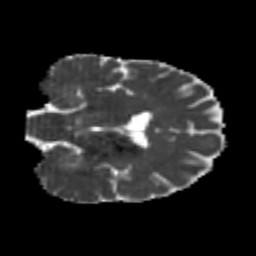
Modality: MD
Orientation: coronal
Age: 26
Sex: male
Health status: healthy
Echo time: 0.074 s